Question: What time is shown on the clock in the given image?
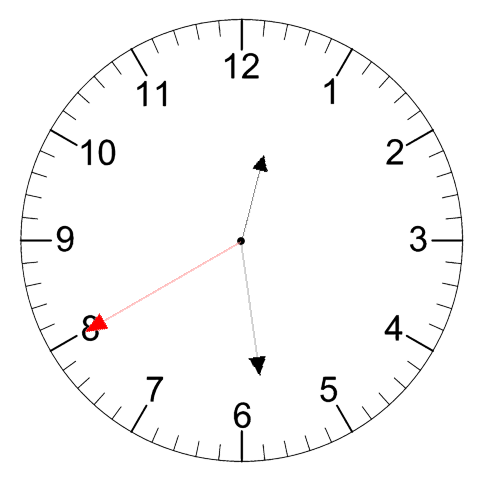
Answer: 12:28:40